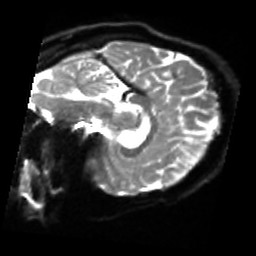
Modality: sbref
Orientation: sagittal
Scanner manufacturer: siemens
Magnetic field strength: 3 T
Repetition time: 4 s
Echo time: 0.0594 s